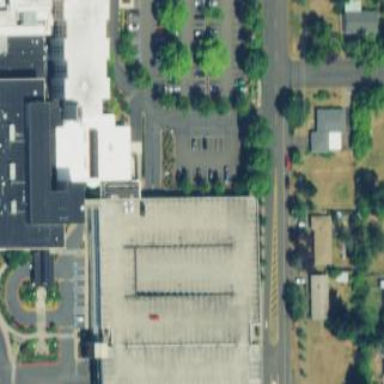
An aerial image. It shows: Multi-storey parking building.